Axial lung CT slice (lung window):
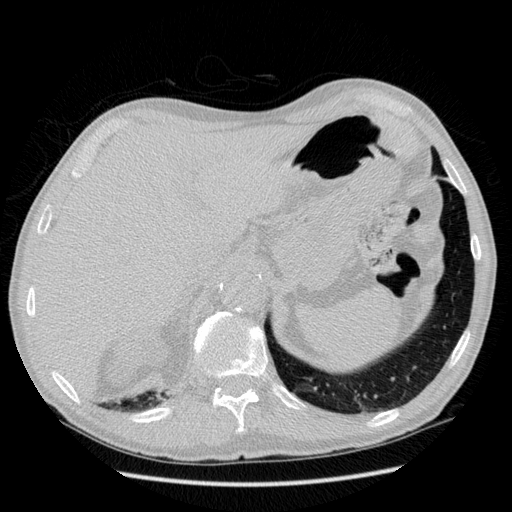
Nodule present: no